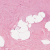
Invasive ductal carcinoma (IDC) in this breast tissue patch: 0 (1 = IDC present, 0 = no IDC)